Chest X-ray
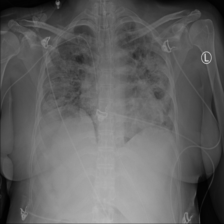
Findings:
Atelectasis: negative
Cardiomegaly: negative
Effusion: negative
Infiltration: negative
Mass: negative
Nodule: negative
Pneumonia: negative
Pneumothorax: negative
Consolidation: positive
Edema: negative
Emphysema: negative
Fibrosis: negative
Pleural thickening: negative
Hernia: negative